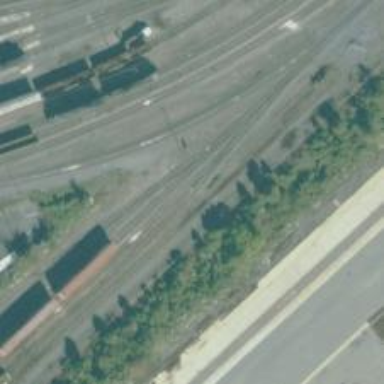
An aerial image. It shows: Abandoned railway yard.